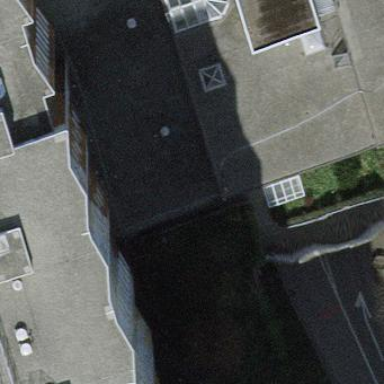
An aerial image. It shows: View of roof of building.